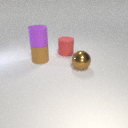
large brown rubber cylinder below large purple rubber cylinder